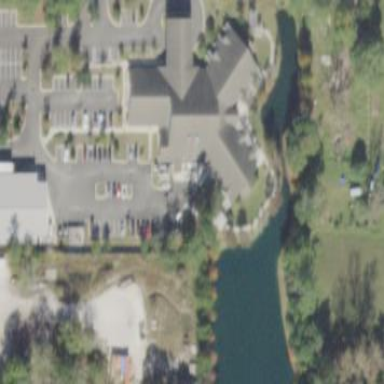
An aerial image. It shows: Healthcare facility identified as hospital.